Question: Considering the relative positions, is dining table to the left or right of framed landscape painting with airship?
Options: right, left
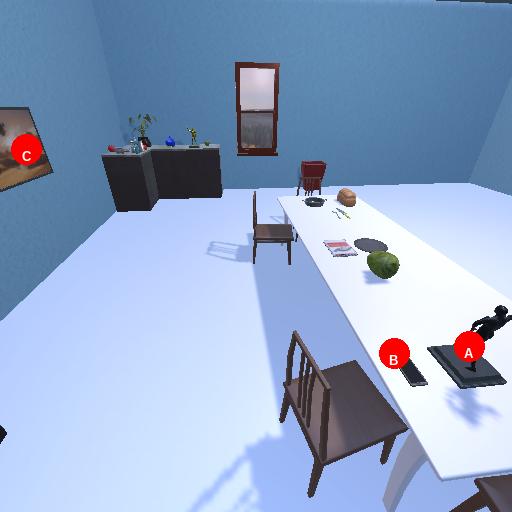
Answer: right